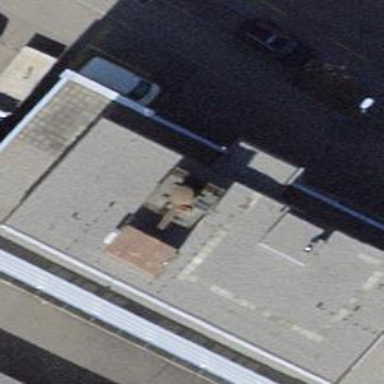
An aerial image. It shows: School building.